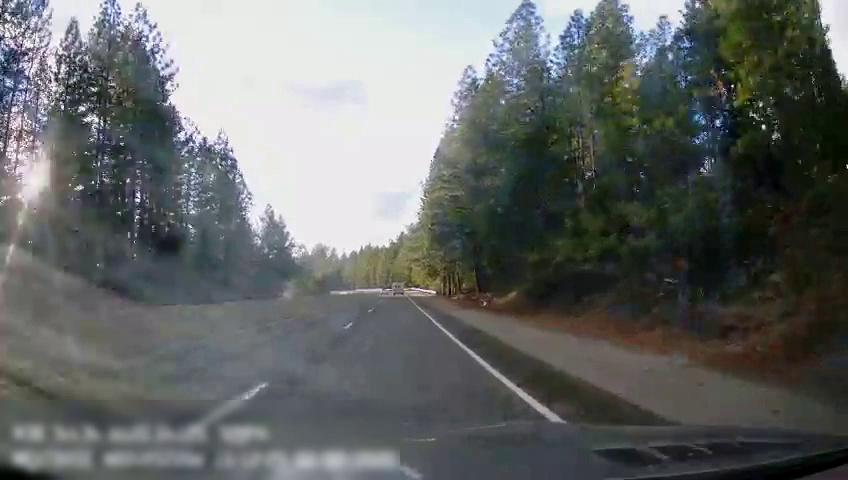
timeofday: Day
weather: Sunny
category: Drivable Space
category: Vehicles | Van
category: Lanes | Alternate Lane
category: Lanes | Current Lane
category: Lanes | Alternate Lane